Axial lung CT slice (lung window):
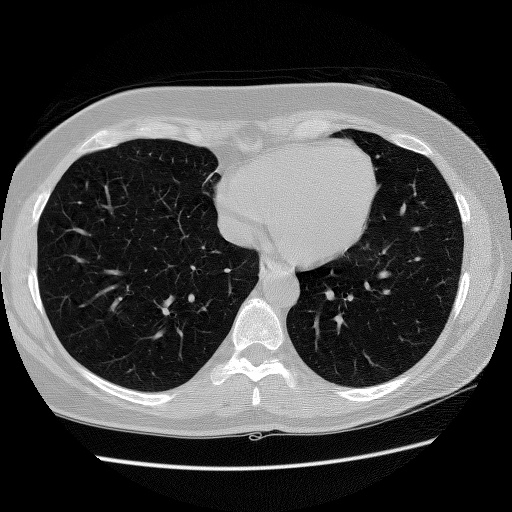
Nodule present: no